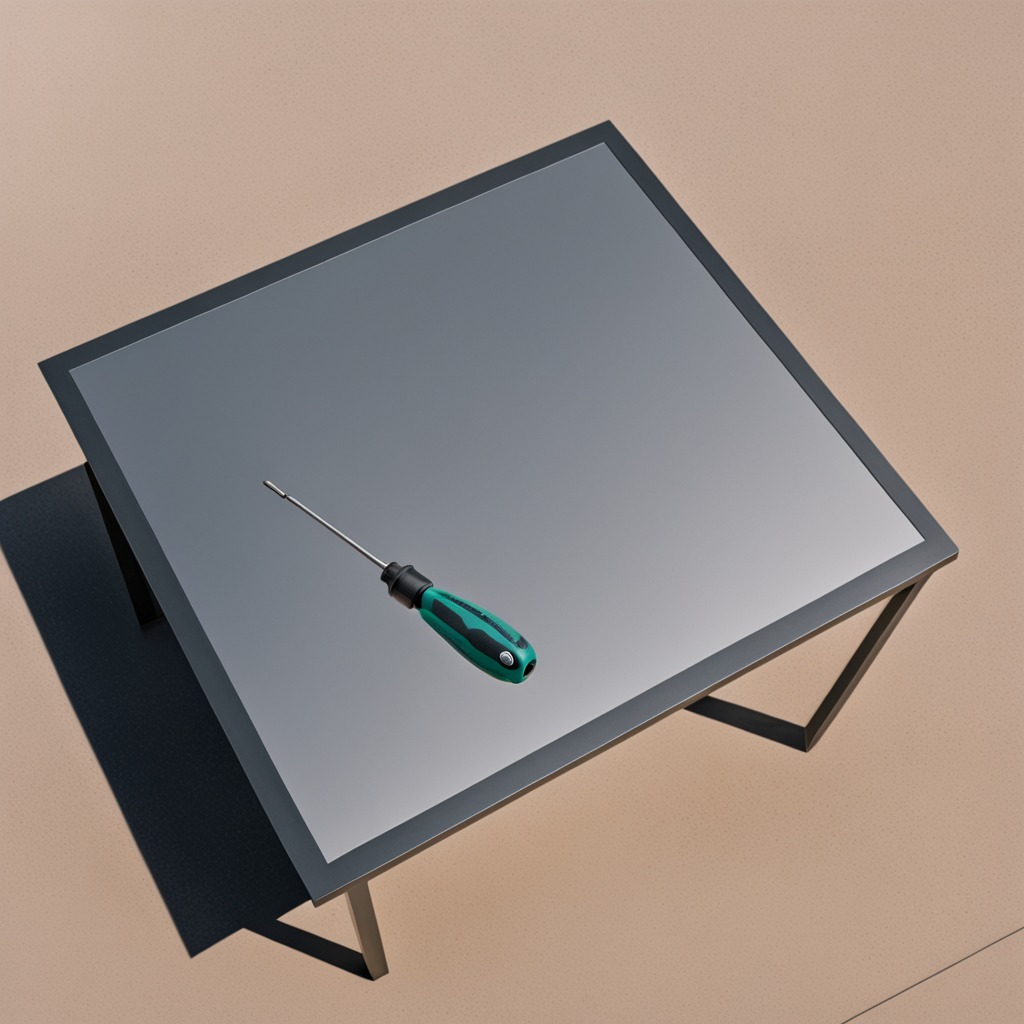
A screwdriver lies on the table.